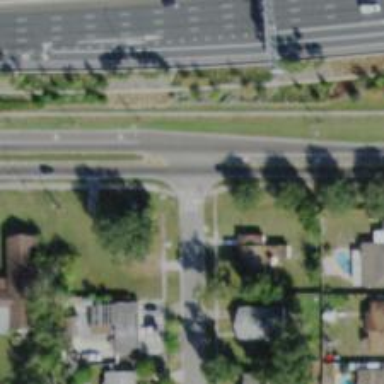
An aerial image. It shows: Residential road with asphalt surface. Sidewalk is present on the left side.